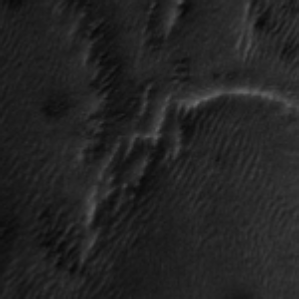
Label: frost